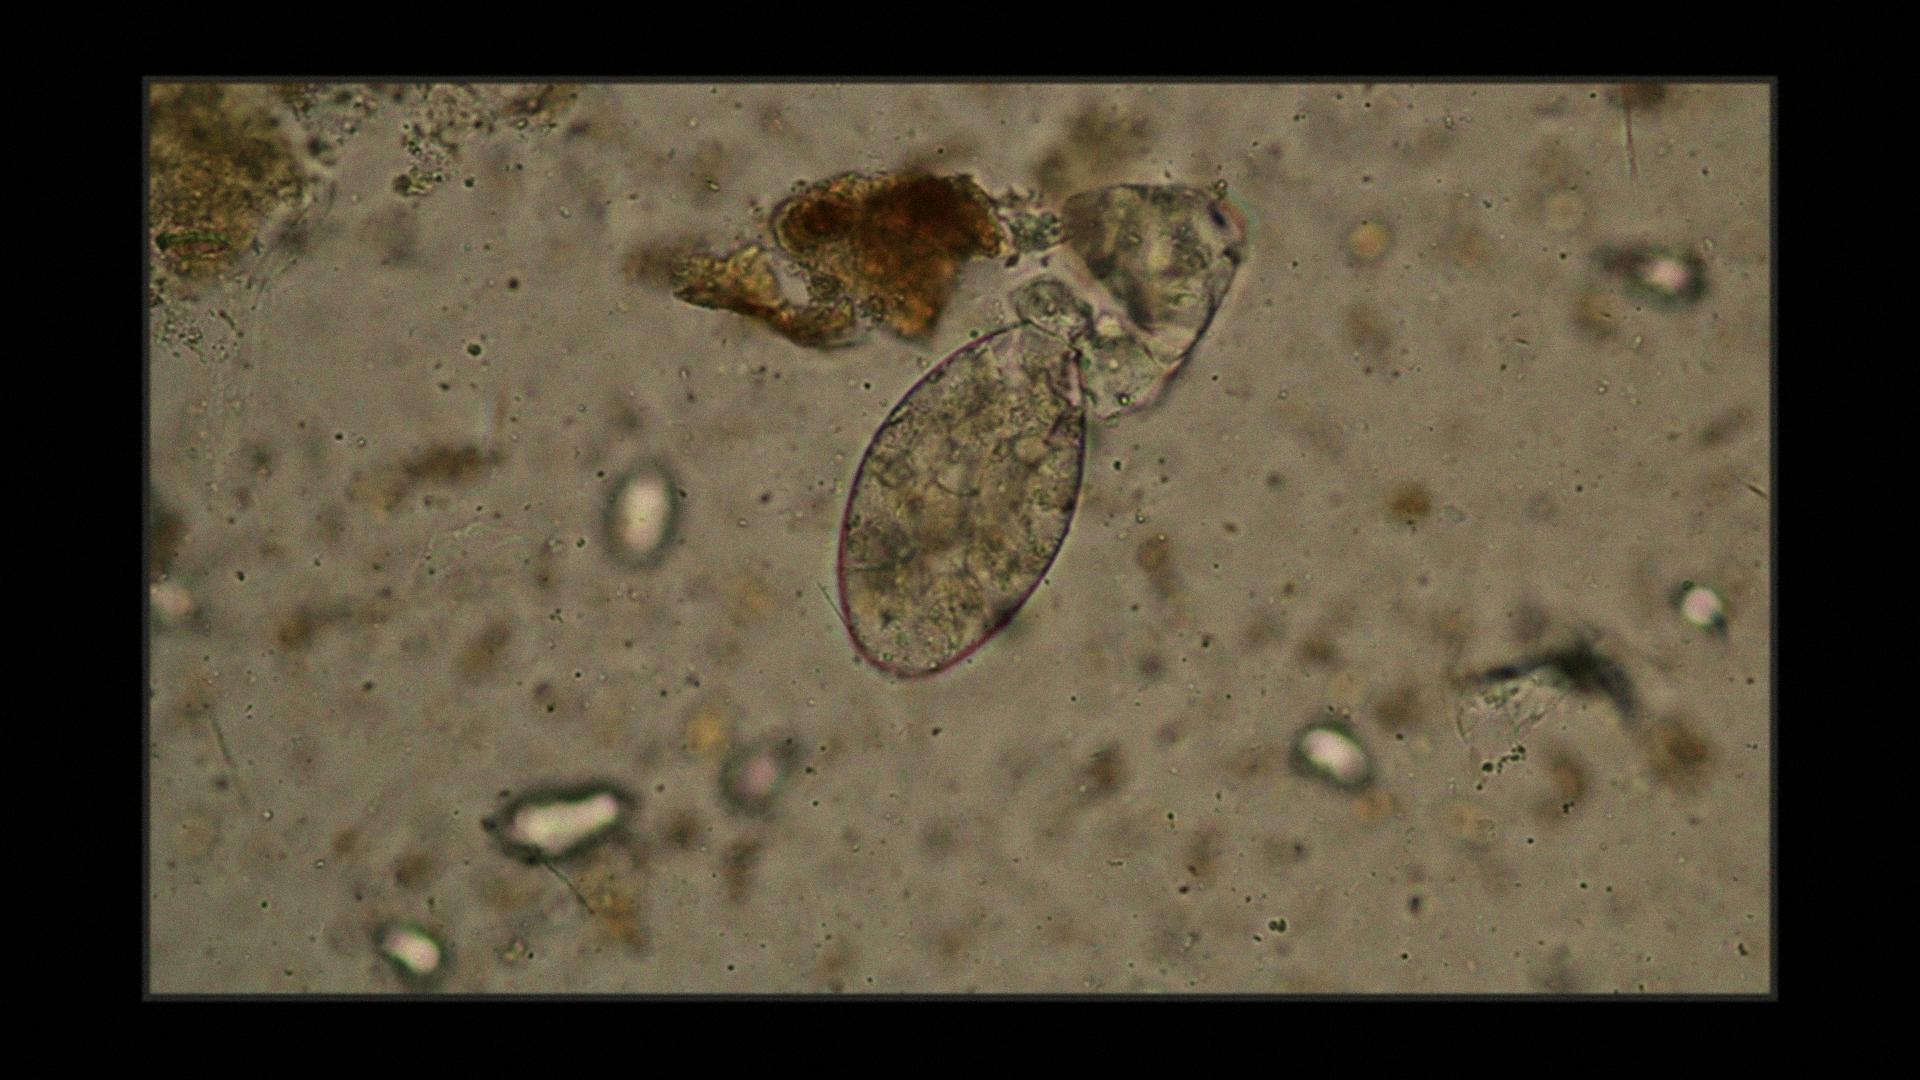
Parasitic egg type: Fasciolopsis buski